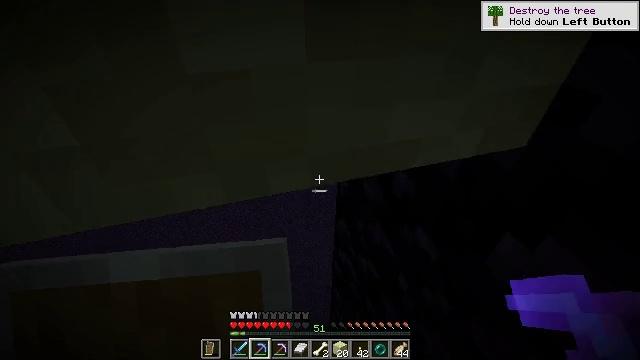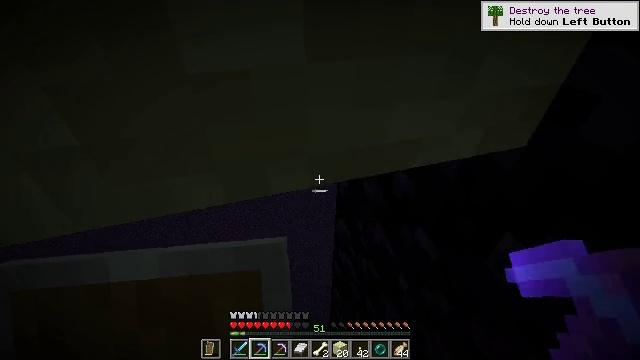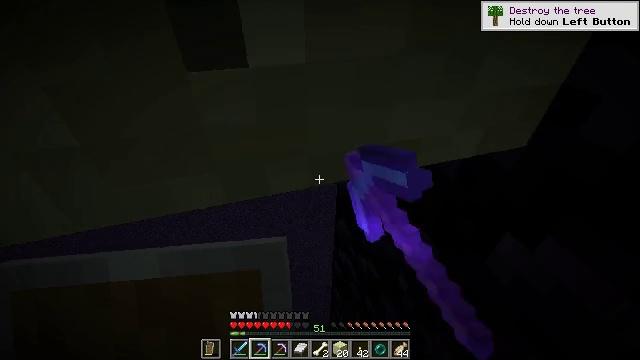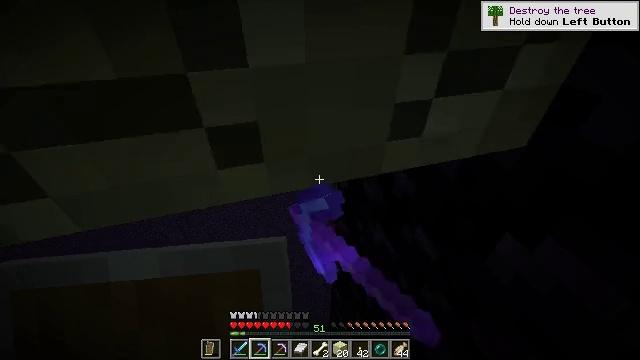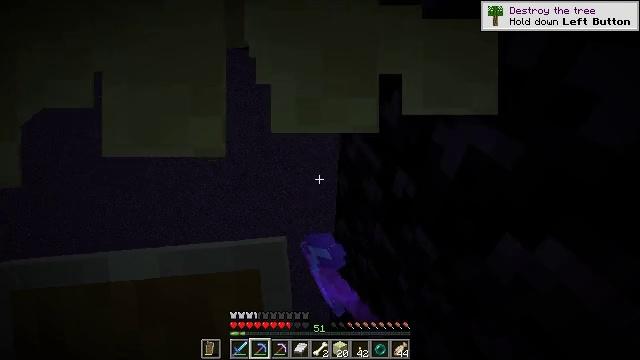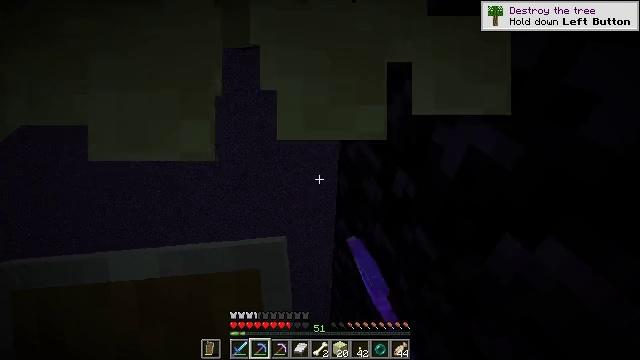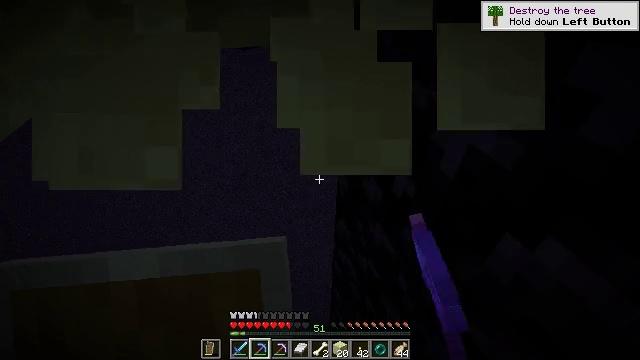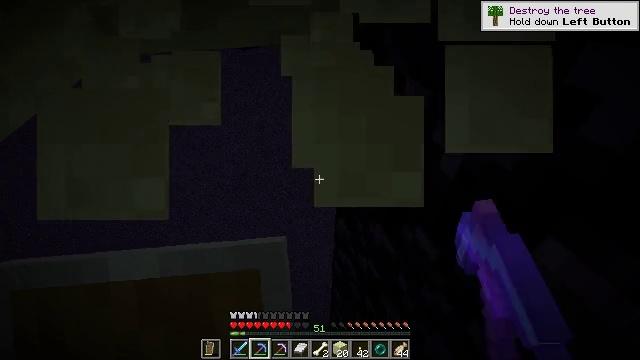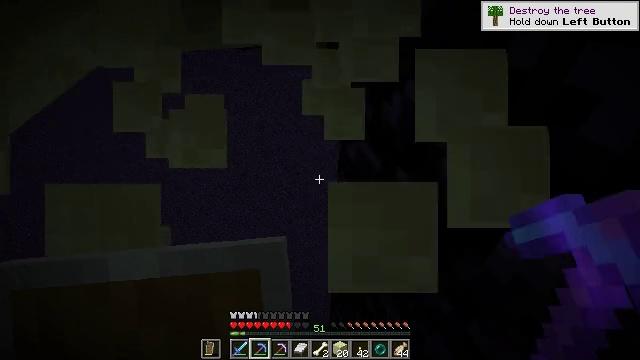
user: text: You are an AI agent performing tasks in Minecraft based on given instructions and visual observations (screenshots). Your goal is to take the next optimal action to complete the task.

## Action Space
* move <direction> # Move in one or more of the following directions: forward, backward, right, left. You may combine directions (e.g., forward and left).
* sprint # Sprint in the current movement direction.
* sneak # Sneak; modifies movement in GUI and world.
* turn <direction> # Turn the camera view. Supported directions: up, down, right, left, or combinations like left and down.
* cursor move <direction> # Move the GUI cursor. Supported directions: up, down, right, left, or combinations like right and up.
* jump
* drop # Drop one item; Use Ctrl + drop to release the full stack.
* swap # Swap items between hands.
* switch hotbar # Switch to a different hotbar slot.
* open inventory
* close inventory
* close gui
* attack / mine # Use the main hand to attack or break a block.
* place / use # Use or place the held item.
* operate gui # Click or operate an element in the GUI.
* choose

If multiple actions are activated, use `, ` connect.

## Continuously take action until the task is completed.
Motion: motion action
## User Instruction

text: Collect end stone for your base.
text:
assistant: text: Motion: sneak, attack / mine
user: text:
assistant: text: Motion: sneak, attack / mine
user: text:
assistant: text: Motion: sneak, attack / mine
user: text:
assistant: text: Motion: sneak, attack / mine
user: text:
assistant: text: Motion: sneak, attack / mine
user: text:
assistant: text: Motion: sneak, attack / mine
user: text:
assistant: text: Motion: sneak, attack / mine
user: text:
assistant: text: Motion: sneak
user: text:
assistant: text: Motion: sneak